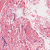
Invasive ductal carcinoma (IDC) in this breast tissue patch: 0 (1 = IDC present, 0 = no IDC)